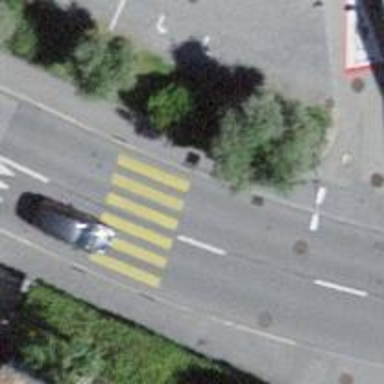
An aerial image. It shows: Uncontrolled road crossing with markings.